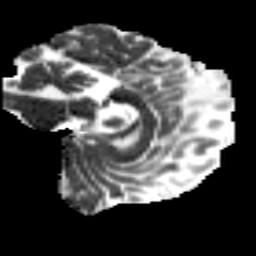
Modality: MD
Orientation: sagittal
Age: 31
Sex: male
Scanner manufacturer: siemens
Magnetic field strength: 3 T
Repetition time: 8.8 s
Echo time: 0.085 s